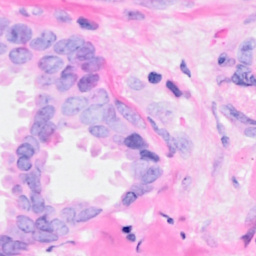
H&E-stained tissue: Breast